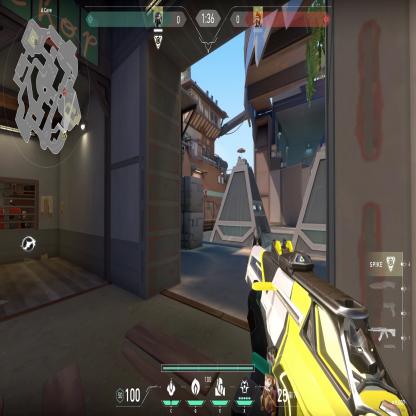
Label: enemy